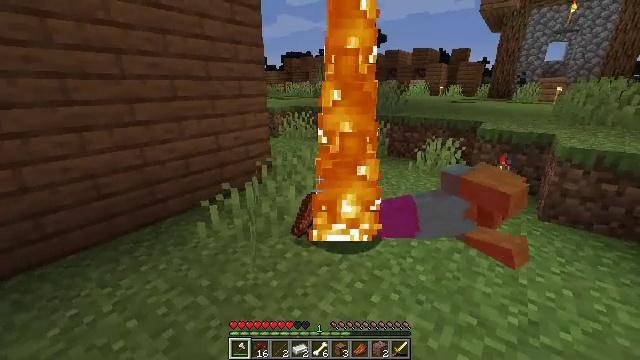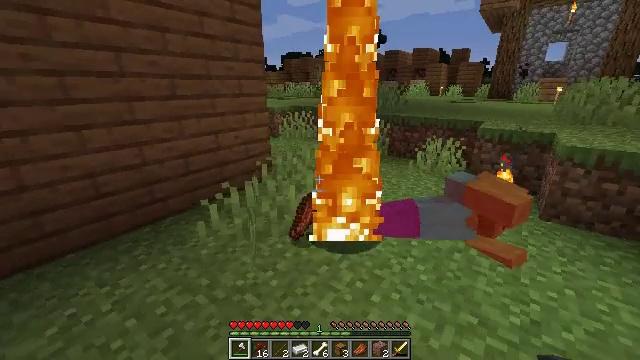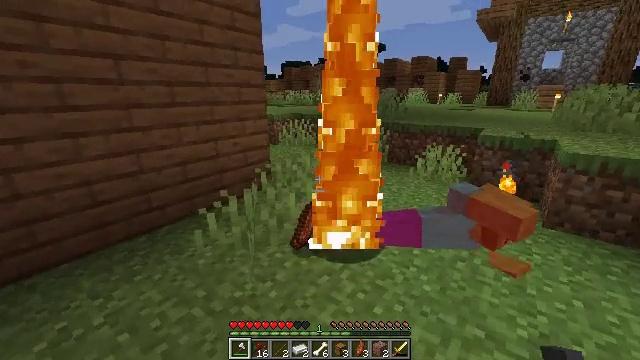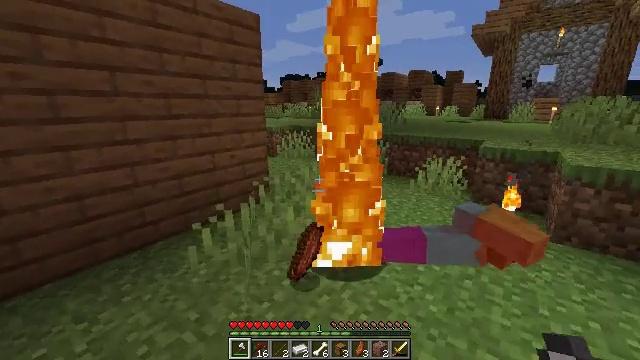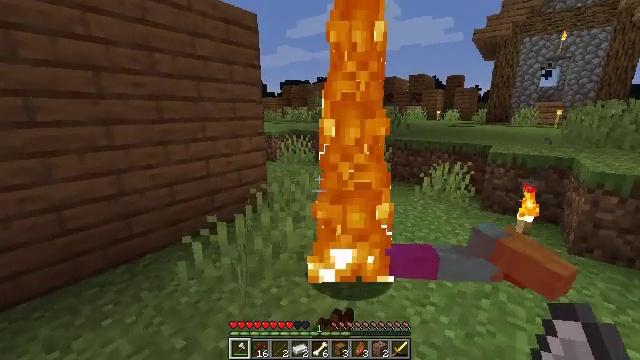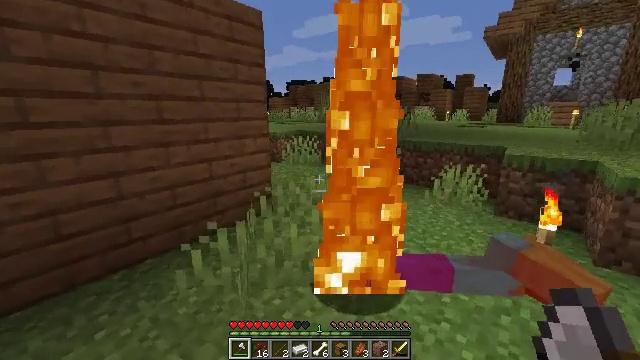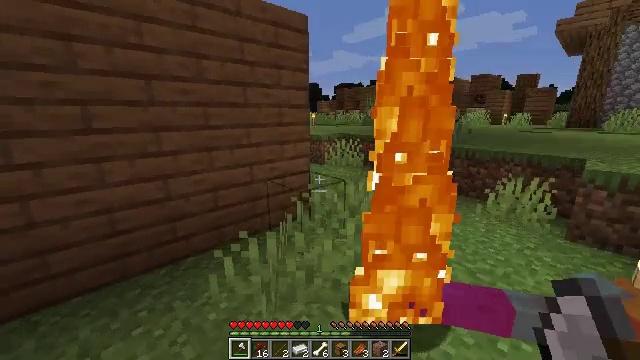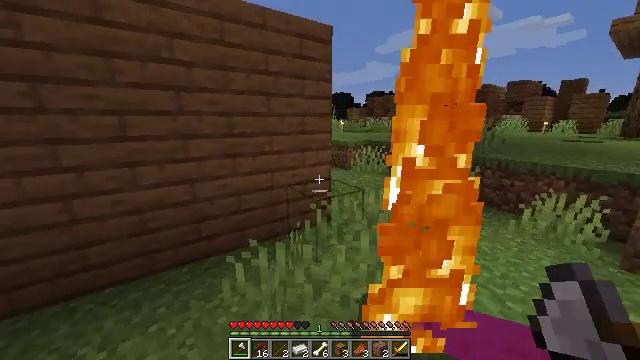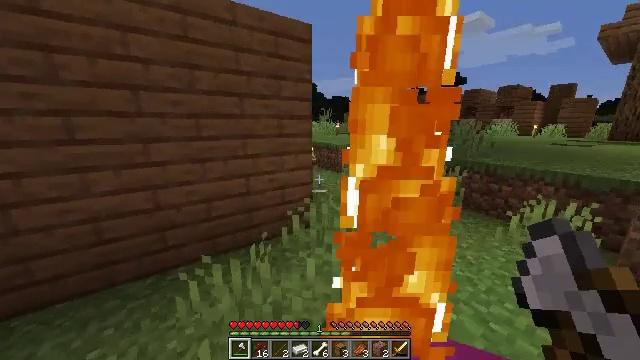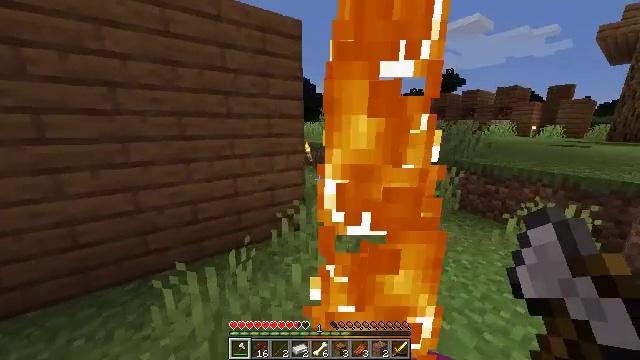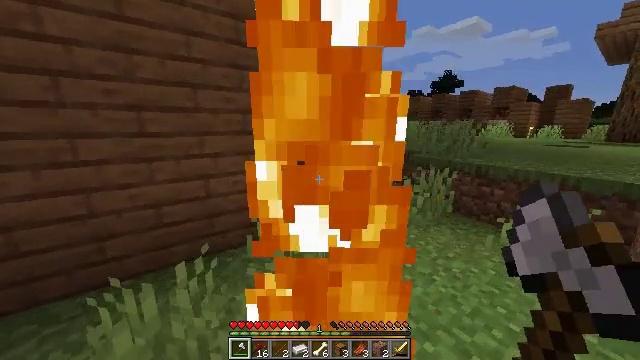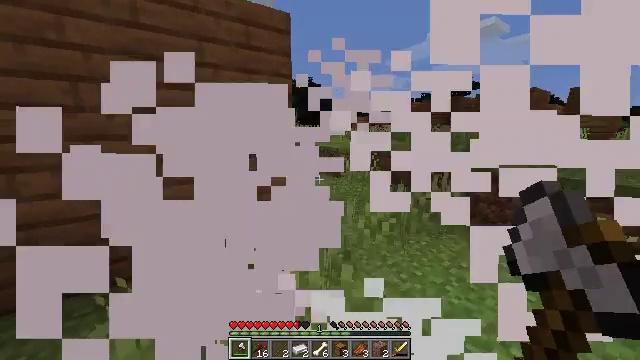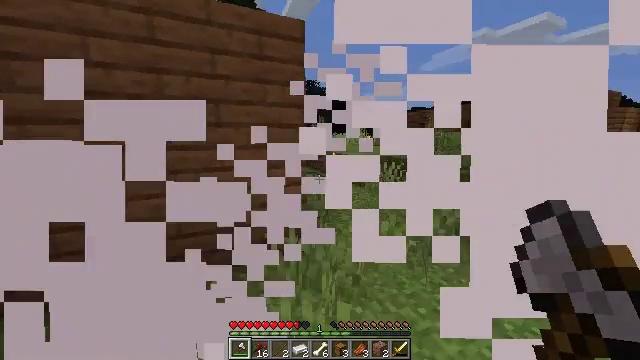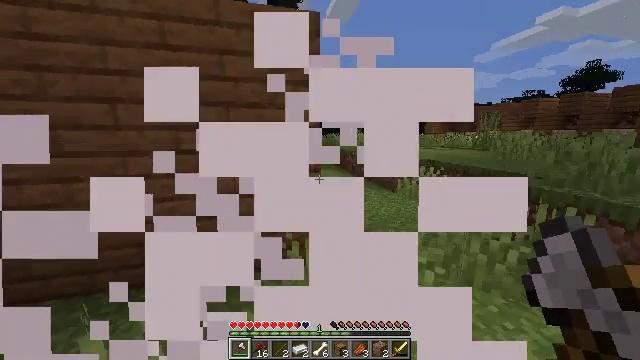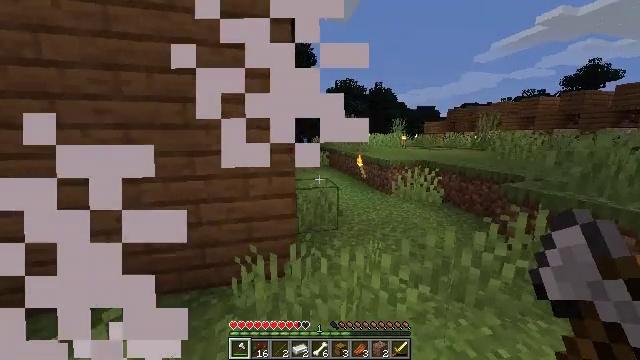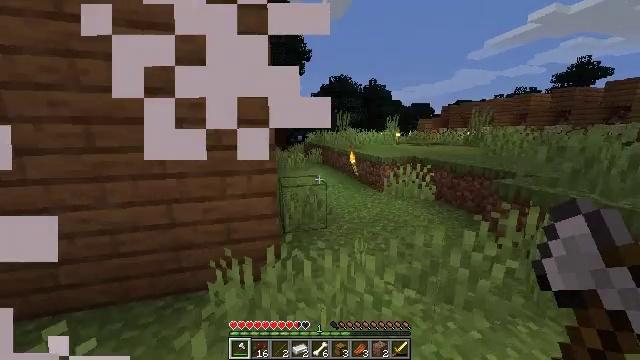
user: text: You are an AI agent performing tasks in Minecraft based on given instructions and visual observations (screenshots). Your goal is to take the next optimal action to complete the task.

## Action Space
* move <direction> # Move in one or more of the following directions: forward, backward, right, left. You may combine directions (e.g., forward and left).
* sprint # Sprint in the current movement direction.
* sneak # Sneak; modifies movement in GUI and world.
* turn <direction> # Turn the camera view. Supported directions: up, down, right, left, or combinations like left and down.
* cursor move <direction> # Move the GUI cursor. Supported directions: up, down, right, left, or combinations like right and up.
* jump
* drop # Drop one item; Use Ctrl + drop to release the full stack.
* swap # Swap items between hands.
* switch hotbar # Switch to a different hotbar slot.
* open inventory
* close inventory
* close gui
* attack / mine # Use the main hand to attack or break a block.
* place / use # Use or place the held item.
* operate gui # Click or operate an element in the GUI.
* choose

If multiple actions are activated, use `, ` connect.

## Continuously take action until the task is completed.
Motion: motion action
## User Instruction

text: Hunt the zombie.
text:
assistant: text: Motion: move forward
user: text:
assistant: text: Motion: move forward, turn up
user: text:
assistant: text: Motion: move forward, turn up
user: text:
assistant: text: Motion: move forward
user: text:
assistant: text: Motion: move forward, sprint, turn left
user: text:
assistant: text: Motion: move forward and move right, sprint, turn left
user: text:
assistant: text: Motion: move forward and move right, sprint, turn left
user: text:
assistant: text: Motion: move forward and move right, sprint
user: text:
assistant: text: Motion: move forward and move right, sprint
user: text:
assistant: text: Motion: move forward and move right, sprint
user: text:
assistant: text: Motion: move forward and move right, sprint, turn left
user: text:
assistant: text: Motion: move forward and move right, sprint, turn left and up
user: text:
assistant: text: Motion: move forward and move right, sprint, turn left
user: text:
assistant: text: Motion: move forward and move right, sprint
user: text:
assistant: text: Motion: move forward and move right, sprint, turn right
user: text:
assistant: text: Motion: move forward and move right, sprint, turn right
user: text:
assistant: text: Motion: move forward and move right, sprint, turn right
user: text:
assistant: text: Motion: move forward and move right, sprint, turn right
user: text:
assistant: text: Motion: move forward and move right, sprint
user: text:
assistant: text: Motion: move forward and move right, sprint
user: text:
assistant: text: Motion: move forward and move right, sprint
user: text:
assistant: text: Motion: move forward and move right, sprint, turn left, jump
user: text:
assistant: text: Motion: move forward and move right, sprint, turn left, jump
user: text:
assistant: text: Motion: move forward and move right, sprint, jump
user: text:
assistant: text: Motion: move forward and move right, sprint, jump
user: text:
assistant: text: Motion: move forward and move right, sprint, jump
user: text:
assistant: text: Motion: move forward and move right, sprint, jump
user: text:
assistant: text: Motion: move forward and move right, sprint, jump
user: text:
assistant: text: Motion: move forward and move right, sprint, jump
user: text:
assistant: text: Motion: move forward and move right, sprint, jump